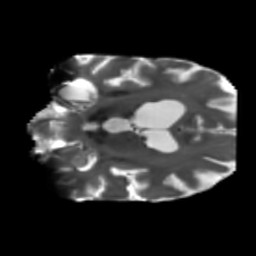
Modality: T2w
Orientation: coronal
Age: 75
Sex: male
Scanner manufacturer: siemens
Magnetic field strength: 3 T
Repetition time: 5.25 s
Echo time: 0.08 s